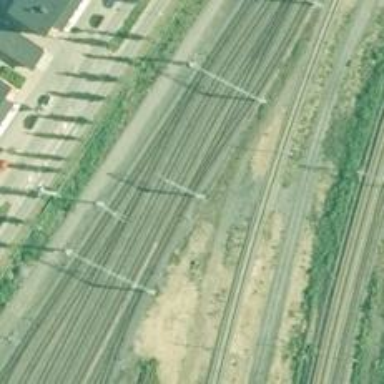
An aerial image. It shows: Rail yard with electrified contact lines for the railway.